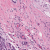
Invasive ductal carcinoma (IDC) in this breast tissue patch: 1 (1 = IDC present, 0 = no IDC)